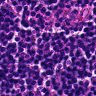
Metastatic tissue present: no